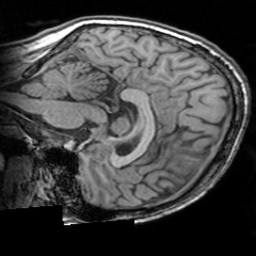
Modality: T1w
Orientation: sagittal
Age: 29
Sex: female
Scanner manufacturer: siemens
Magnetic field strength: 3 T
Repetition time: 1.63 s
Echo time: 0.00311 s